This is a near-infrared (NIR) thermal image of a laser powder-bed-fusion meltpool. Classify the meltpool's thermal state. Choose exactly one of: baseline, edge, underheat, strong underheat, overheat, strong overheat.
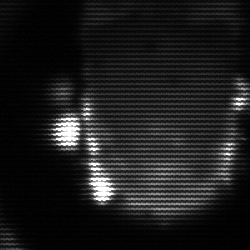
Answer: baseline